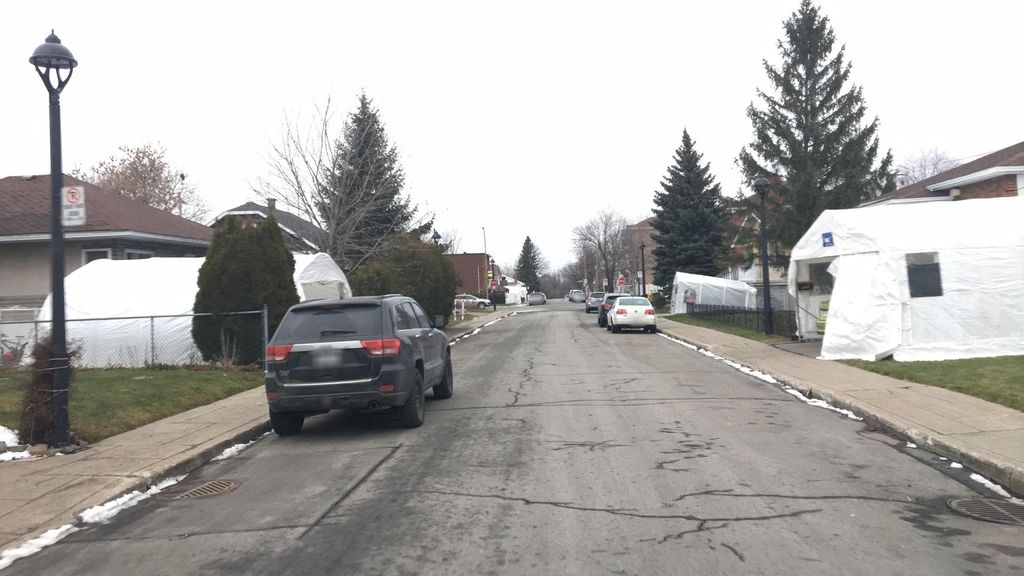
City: montreal